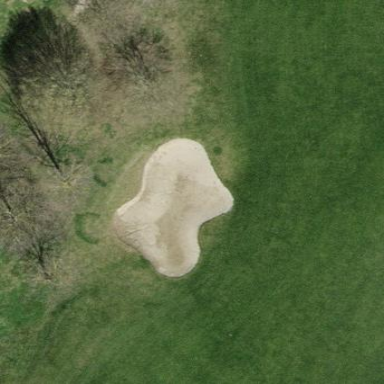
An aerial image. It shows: Sandy area is golf bunker.